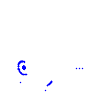
Particle: pion